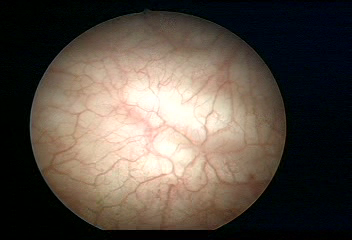
Modality: WLC
Class: Normal mucosa
Bladder cancer association: No